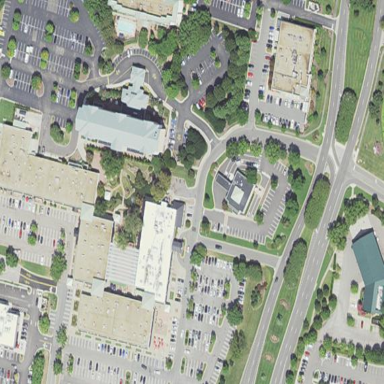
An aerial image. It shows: Retail area.